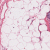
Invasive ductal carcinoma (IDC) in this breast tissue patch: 0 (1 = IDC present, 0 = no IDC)